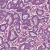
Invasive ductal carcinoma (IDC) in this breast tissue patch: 1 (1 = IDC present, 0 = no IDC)